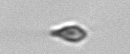
Label: Cryptophyta